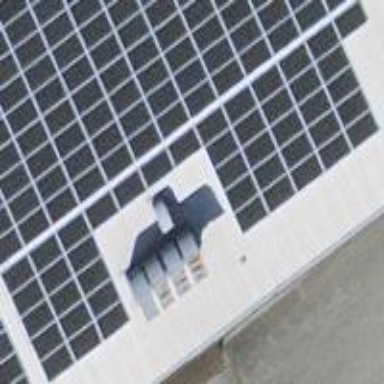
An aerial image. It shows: Solar power generator utilizing photovoltaic technology with solar photovoltaic panels.